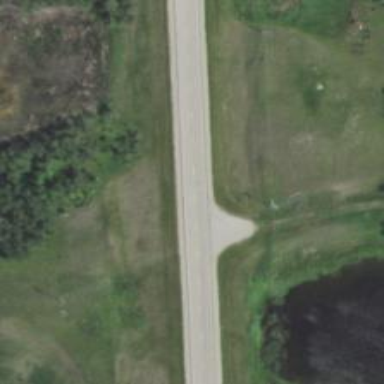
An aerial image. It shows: Asphalt road classified as primary highway.